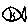
Label: fish